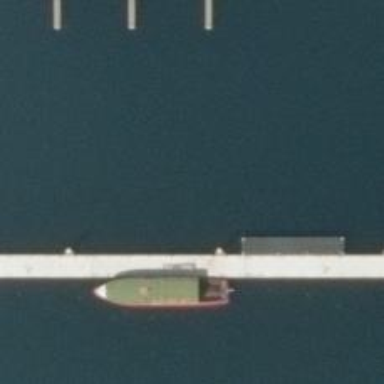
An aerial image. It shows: Man-made pier.